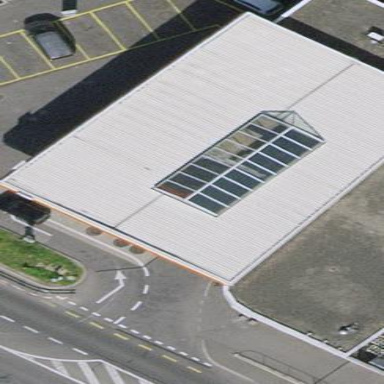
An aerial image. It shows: View of roof of building.